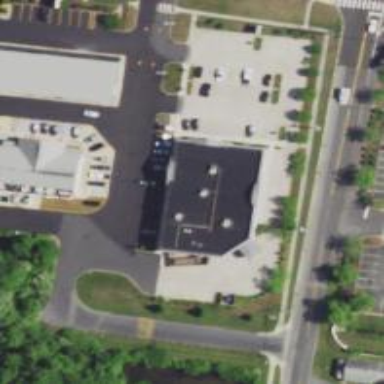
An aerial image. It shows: Pharmacy providing healthcare services.